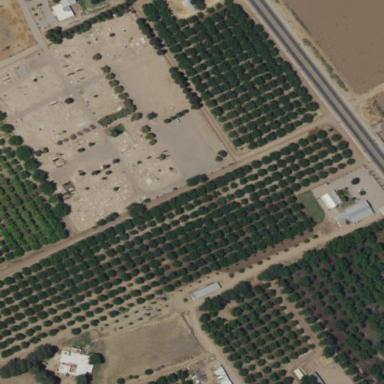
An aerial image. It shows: Orchard.